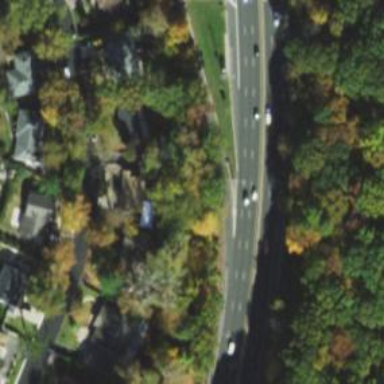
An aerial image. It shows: Trunk link highway.